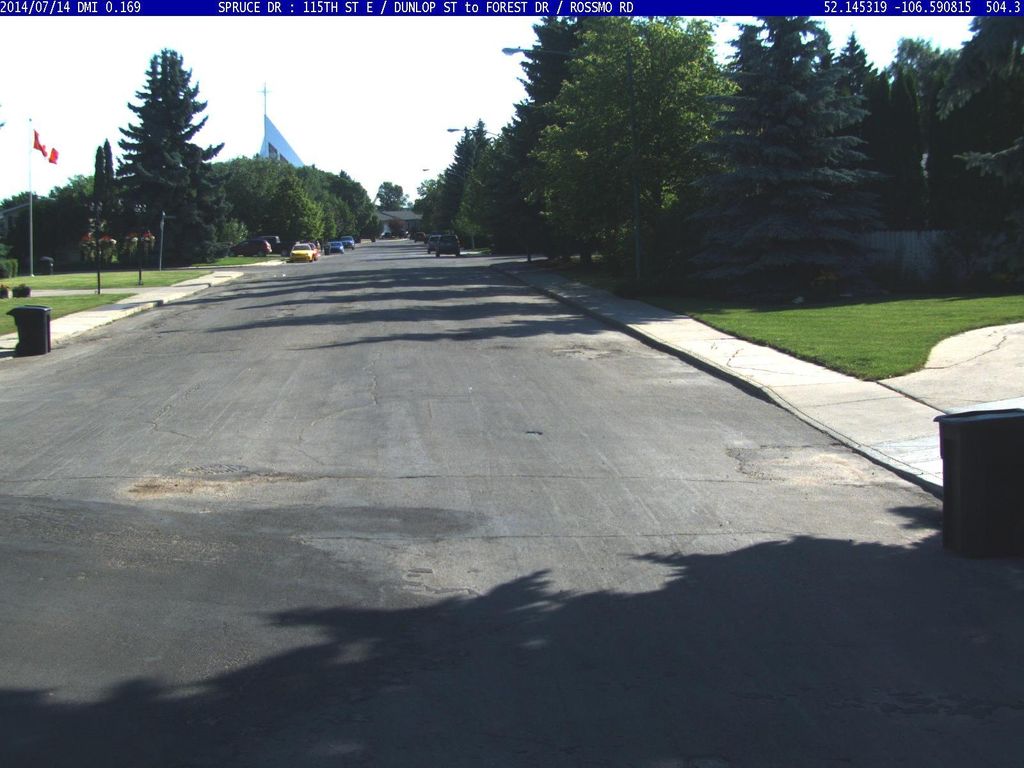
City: saskatoon